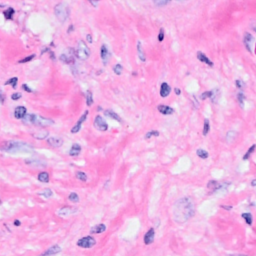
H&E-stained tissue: Breast